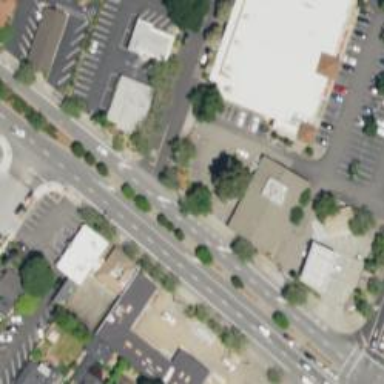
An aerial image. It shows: Asphalt parking space.